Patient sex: F
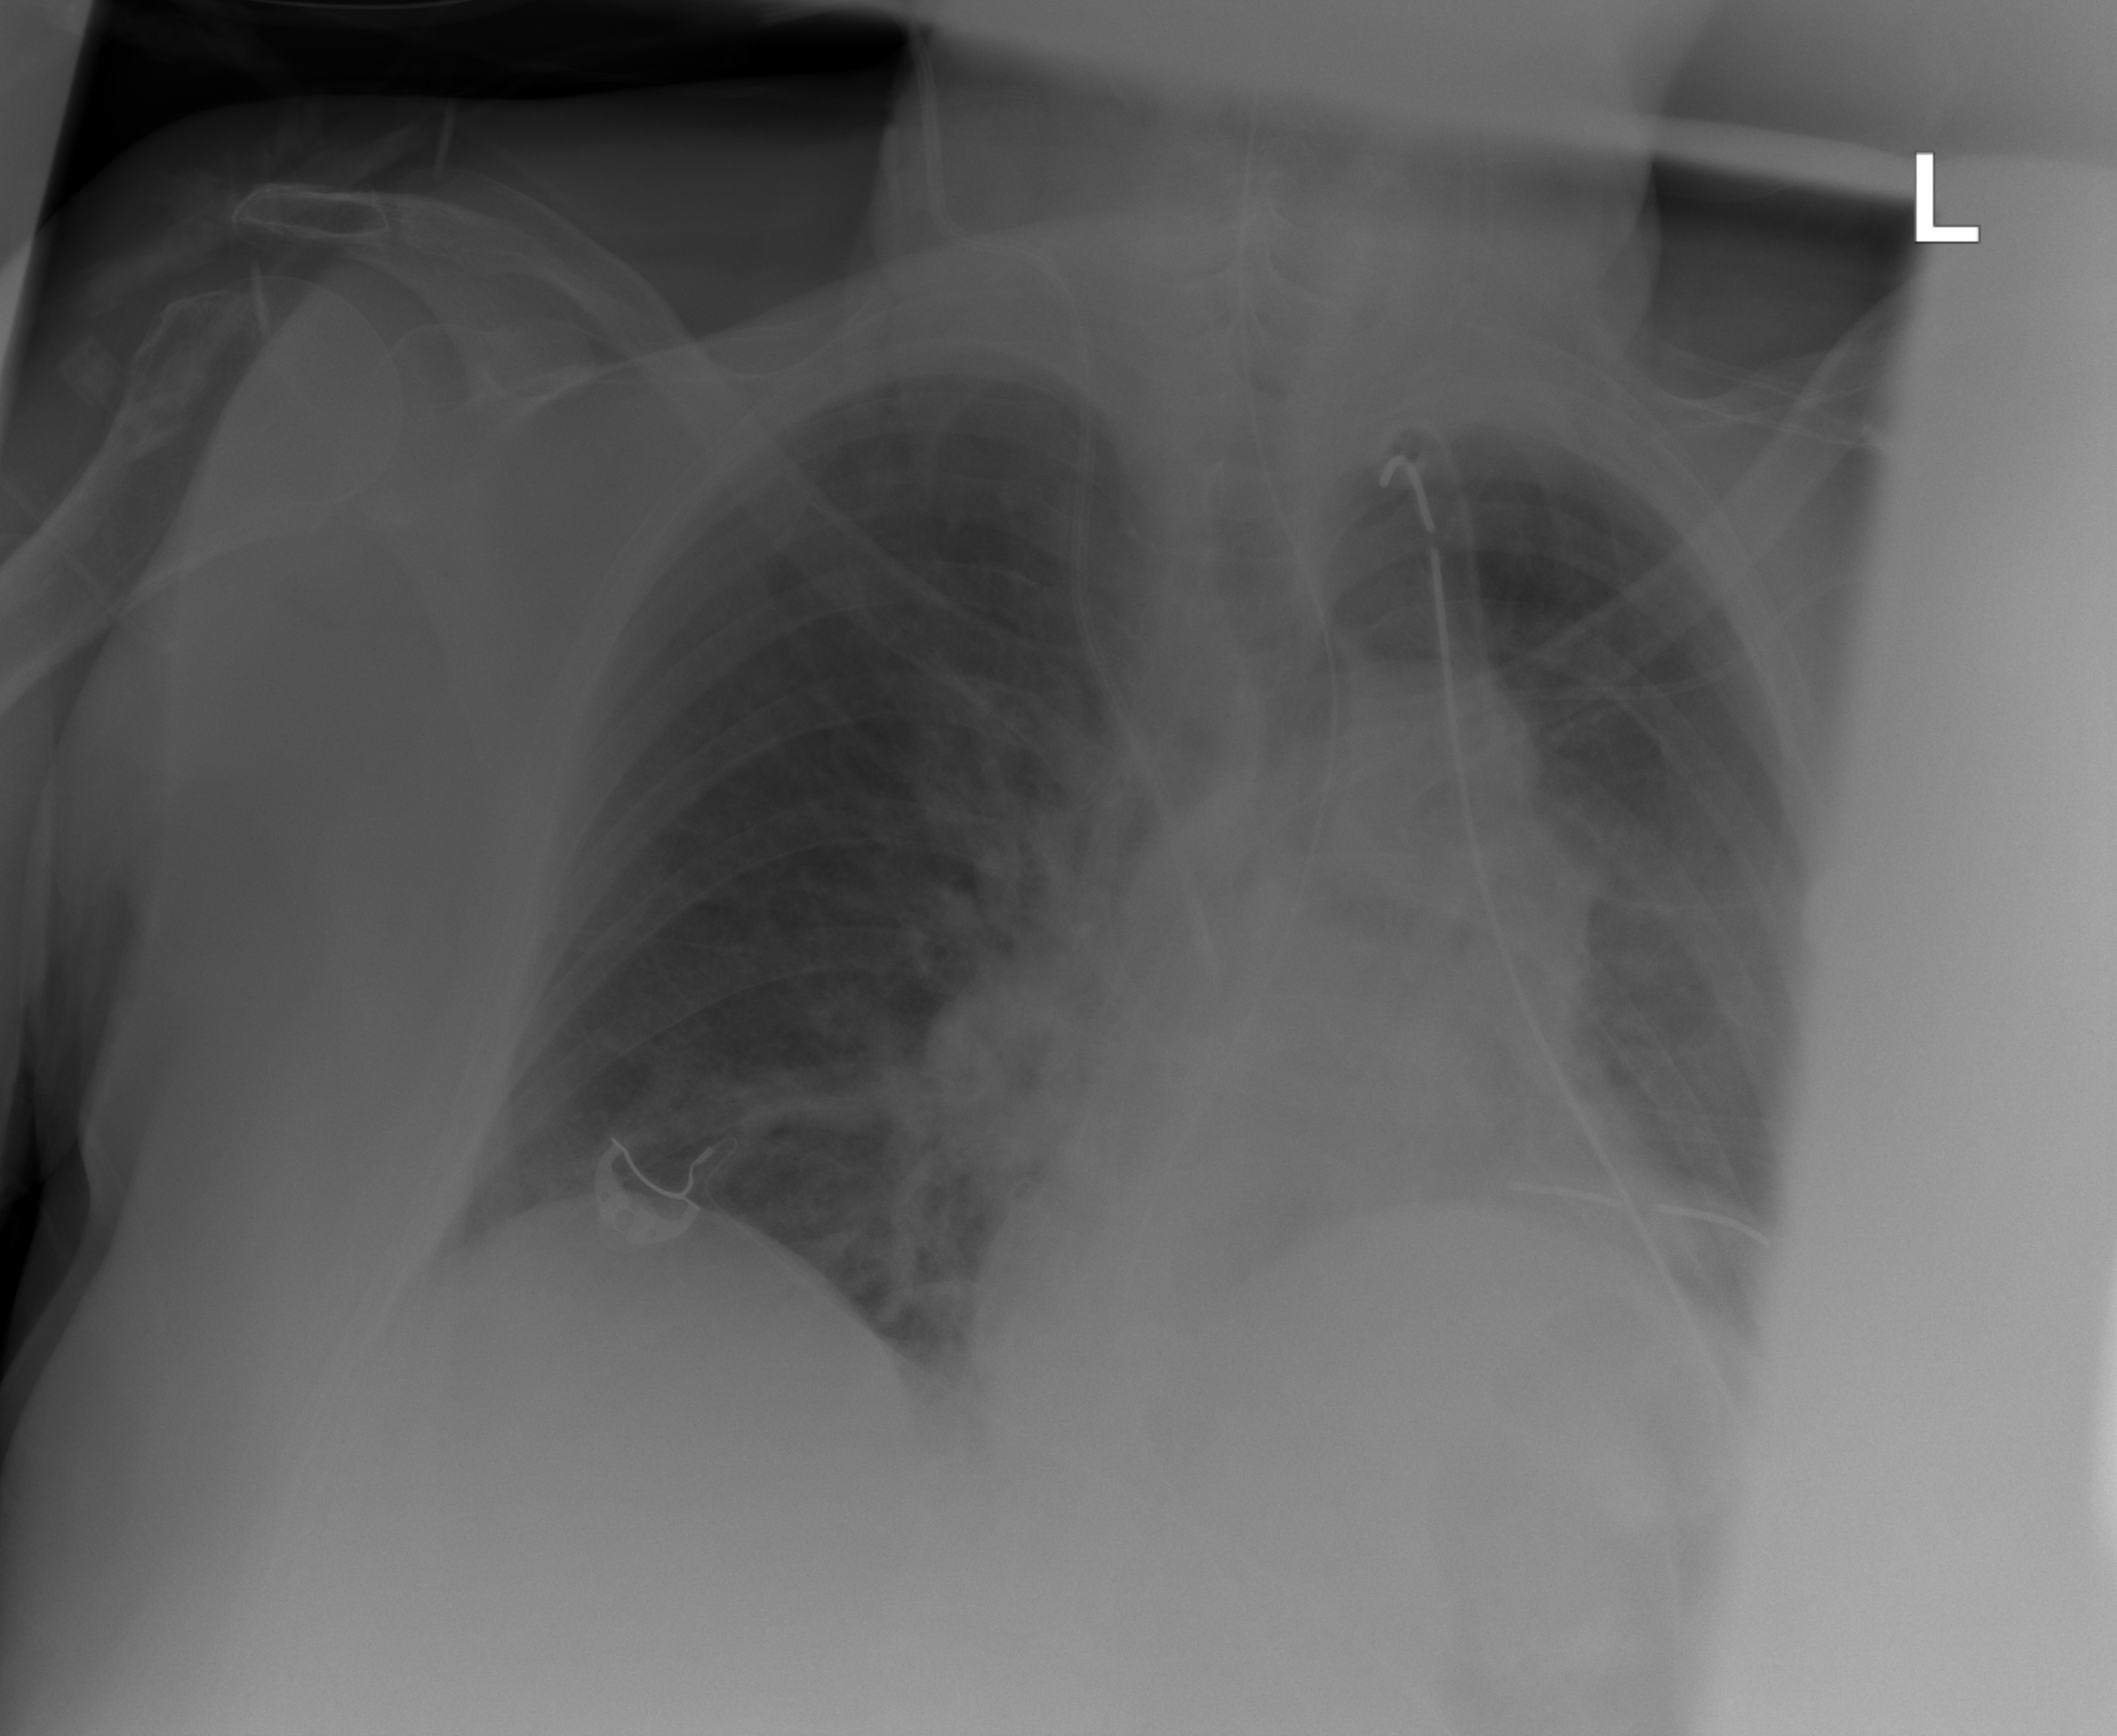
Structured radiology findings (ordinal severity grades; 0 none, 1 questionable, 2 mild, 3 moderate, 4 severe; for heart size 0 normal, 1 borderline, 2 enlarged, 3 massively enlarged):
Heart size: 1
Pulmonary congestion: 2
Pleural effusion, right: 0
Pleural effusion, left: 2
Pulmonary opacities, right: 0
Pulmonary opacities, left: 0
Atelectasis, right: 2
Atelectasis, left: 2